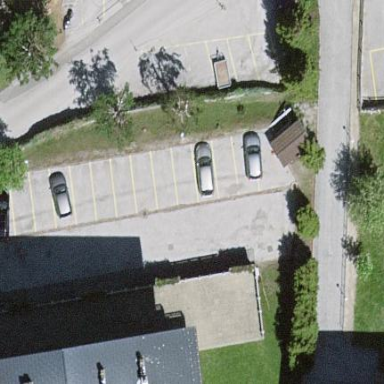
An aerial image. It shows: Parking area.